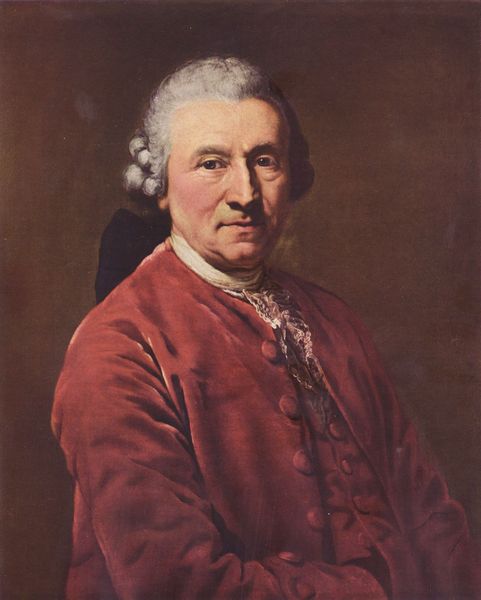
Titel: Porträt des Schauspielers Conrad Ekhof
Künstler: Anton Graff
Standort: Gotha
Institution: Schlossmuseum
Schlagwörter: gemälde, hand, haut, mann, schatten, weiß, sitzen, braun, frankreich, frisur, grau, hintergrund, mund, nase, ohr, orange, schwarz, stirn, blick, rot, schal, tuch, flächig, muster, rock, schleife, alt, anzug, hemd, jacke, wand, arm, augen, barock, falten, gesicht, kragen, mensch, samt, ärmel, bildnis, herr, portrait, porträt, öl, auge, haare, halbfigur, mantel, stoff, adel, augenbrauen, bruststück, england, frontal, kinn, knopf, lippen, locke, locken, rokoko, rosa, seide, perücke, wangen, naturalismus, amerika, ölgemälde, zopf, grübchen, streng, halstuch, dekor, altrosa, bauch, rüsche, rüschen, stofflichkeit, augenbraue, knöpfe, knopfleiste, oberkörper, revers, tränensäcke, weste, blanc, hakennase, stand, napoleon, dreispitz, rosig, fürst, halbfigurig, hubi, dreiviertelporträt, aufgestützt, riche, rouge, kinngrübchen, strenge, halsbinde, beleibt, usa, persönlichkeit, aristocrate, geknöpft, scheife, drehung, direkt, portait, nasenflügel, perrücke, and, jabot, paisley, protrait, stechend, neuzeit, graue haare, grauhaarig, jeune, frankfurt, rote jacke, renaissance, perruque, washington, officiel, manschettenknöpfe, habits, regard, schliefe, selbstbewusstsein, auftragsmalerei, de la tour, detailgenauigkeit, konvention, mozartfrisur, sittlichkeit, wichtigkeit, robespierre, haarschleie, penture, richesse, just au corps, alonge-perücke, braun+#, what, coleur